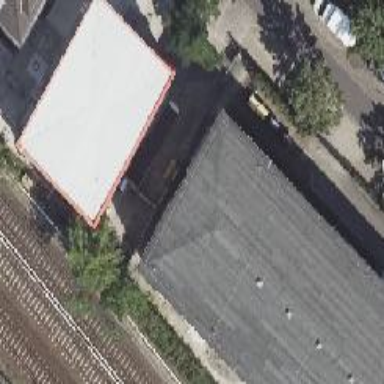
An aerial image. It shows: Shed with flat roof.